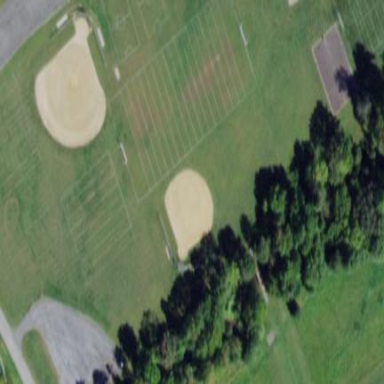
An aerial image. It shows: Baseball pitch for leisure and sports activities.